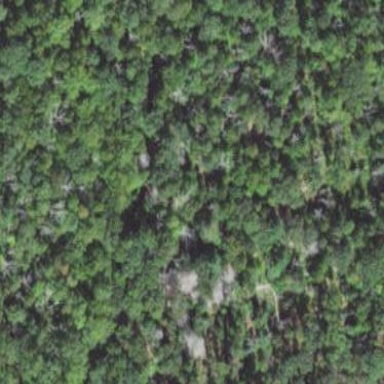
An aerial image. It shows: Mixed woodland with various types of leaves.